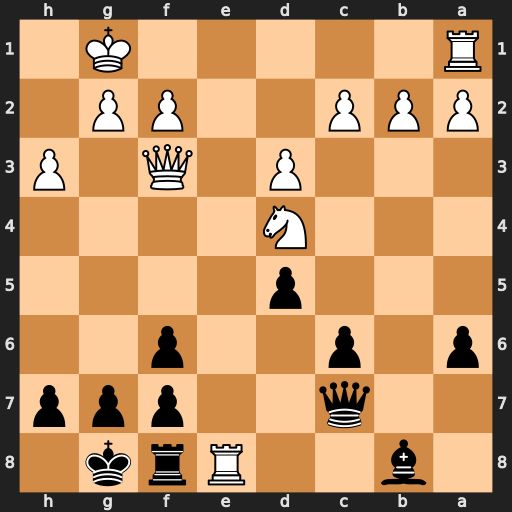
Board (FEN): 1b2Rrk1/2q2ppp/p1p2p2/3p4/3N4/3P1Q1P/PPP2PP1/R5K1
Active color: b
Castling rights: -
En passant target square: -
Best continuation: Qh2+ Kf1 Qh1+ Ke2 Rxe8+ Qe3 Rxe3+